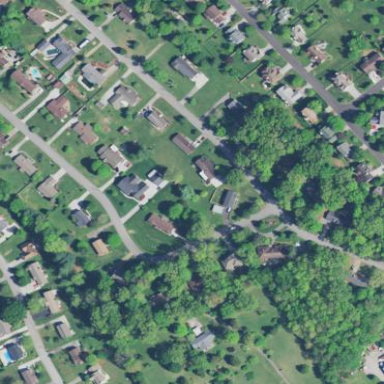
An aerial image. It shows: This residential area consists of single-family homes.